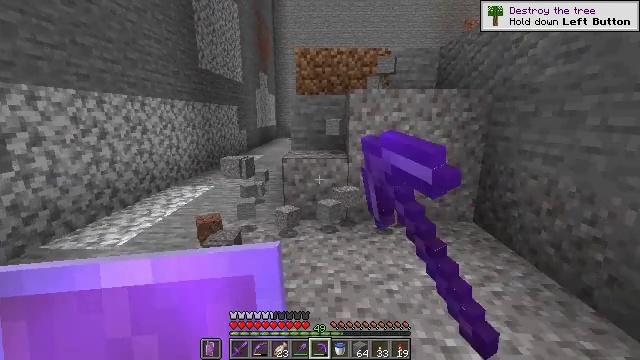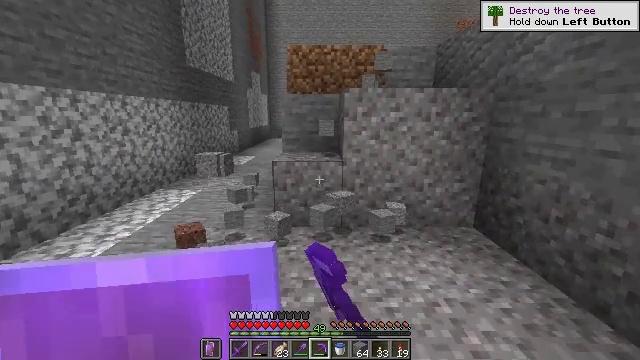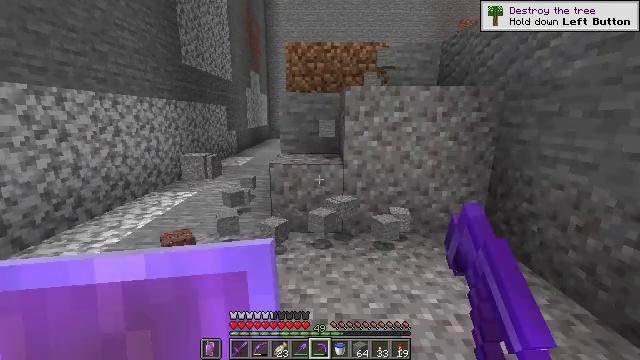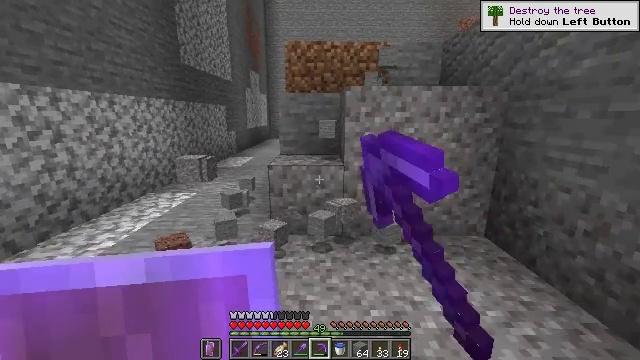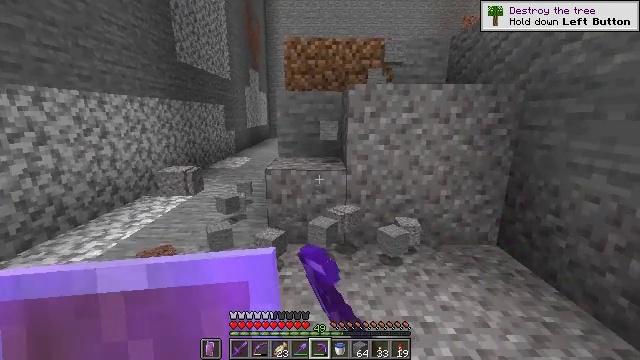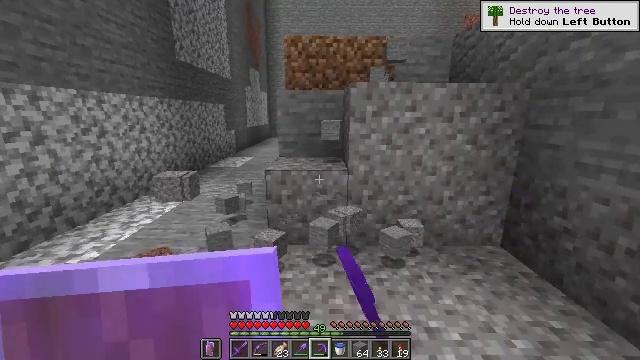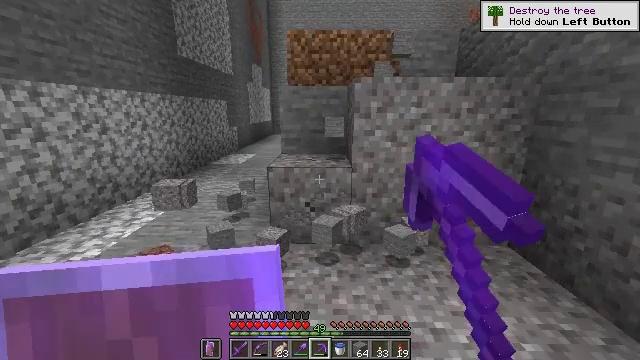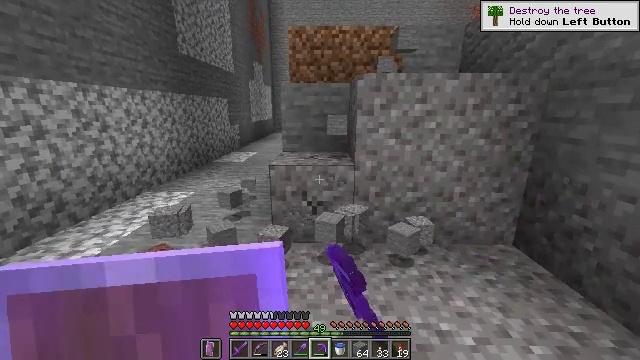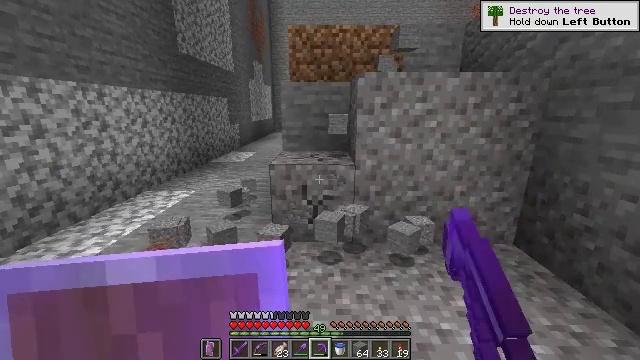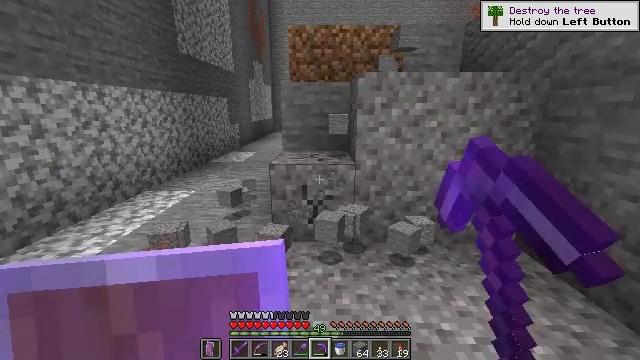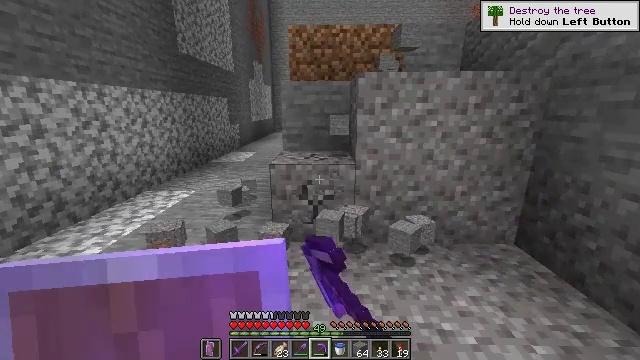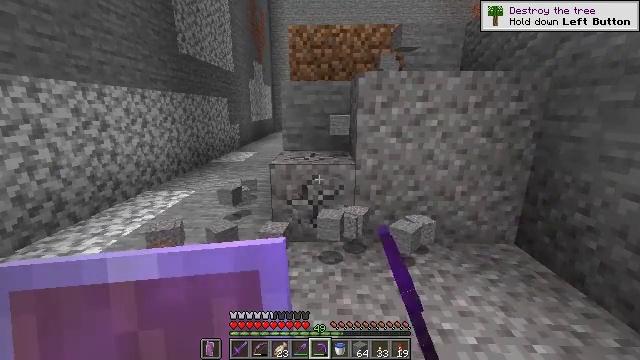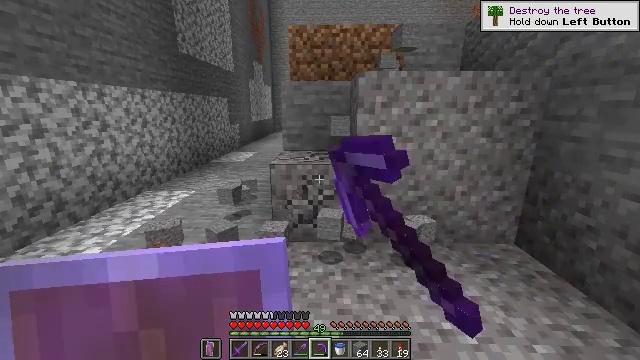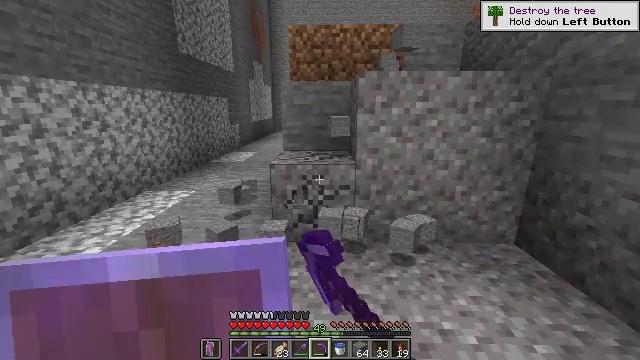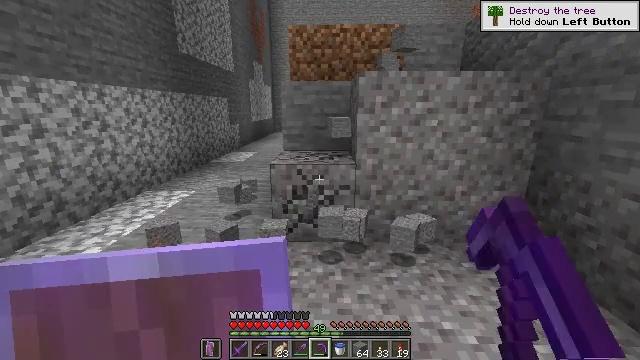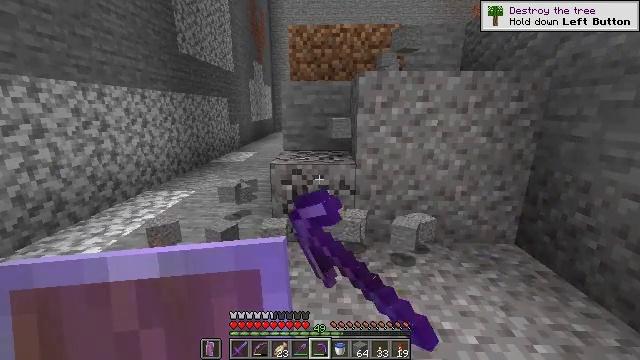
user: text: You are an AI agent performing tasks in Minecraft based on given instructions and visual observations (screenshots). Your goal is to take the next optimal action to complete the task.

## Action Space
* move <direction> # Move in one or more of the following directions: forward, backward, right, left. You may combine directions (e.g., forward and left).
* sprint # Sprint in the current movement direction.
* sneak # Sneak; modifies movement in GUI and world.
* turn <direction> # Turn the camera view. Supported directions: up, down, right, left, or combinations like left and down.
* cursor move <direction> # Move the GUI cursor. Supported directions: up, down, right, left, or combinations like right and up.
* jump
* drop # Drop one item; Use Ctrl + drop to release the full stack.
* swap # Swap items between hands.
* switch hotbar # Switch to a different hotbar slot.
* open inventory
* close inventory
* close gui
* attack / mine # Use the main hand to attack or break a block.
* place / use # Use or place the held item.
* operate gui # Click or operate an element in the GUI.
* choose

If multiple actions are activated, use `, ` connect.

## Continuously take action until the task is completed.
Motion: motion action
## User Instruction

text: Collect gravel for your inventory.
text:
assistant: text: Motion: move forward, turn right, attack / mine
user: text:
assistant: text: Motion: move forward, attack / mine
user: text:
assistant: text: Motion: move forward, attack / mine
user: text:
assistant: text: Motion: attack / mine
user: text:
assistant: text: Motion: attack / mine
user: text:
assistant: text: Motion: attack / mine
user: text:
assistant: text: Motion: attack / mine
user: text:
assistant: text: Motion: attack / mine
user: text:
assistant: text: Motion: attack / mine
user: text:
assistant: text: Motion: attack / mine
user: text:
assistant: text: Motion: attack / mine
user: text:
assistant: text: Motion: attack / mine
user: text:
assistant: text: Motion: attack / mine
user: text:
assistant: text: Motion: attack / mine
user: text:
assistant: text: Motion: attack / mine
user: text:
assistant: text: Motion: attack / mine
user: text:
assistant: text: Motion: attack / mine
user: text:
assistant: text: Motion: attack / mine
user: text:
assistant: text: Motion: attack / mine
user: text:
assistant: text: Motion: attack / mine
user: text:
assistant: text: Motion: turn right, attack / mine
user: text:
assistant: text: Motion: move forward, turn right and up, attack / mine
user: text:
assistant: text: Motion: move forward, turn right and up, attack / mine
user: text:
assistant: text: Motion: move forward, turn right and up, attack / mine
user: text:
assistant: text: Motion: move forward, turn right and up, attack / mine
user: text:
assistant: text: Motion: attack / mine
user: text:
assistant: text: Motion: attack / mine
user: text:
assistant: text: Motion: attack / mine
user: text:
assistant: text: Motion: turn left, attack / mine
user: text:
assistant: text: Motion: move right, turn left, attack / mine